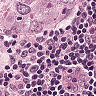
Metastatic tissue present: yes